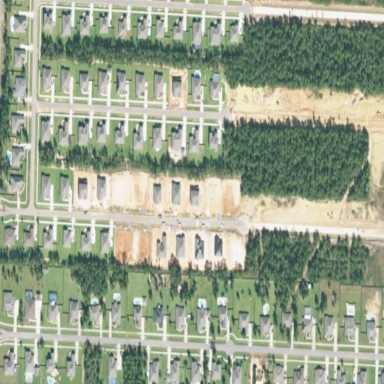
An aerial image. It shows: Single-family residential area.